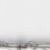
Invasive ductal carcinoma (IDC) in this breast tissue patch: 0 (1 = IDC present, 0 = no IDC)